Question: I am working on a drop down menu that I want to make completely with CSS. Within the link I will not only have text that needs to change when hovered over, but also an image. Changing the color of the text is easy. However I am not sure how to swap the images on the hover...
Here is what I want the result to look like:

Where the arrows will be small images that will switch when the link is hovered over. How do I do this using CSS?
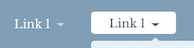
Answer: <URL>
Check section.